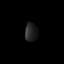
Tissue: lung
Cell type: Endothelial cells
Senescence score: 0.5411
Nuclear area (px): 223
Mean DAPI intensity: 36.269